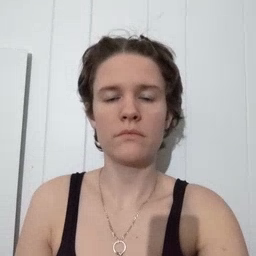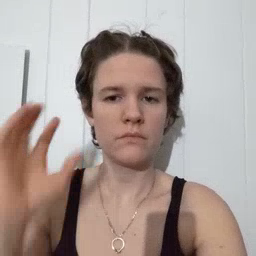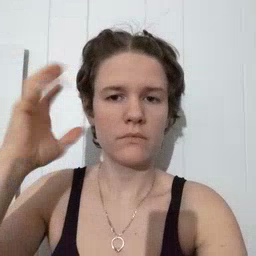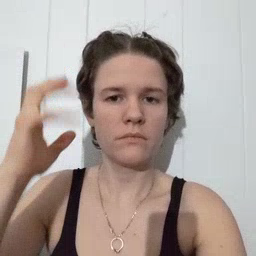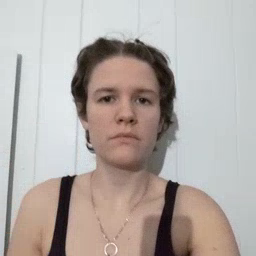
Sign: radio